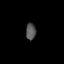
Tissue: lung
Cell type: T cells
Senescence score: 0.6015
Nuclear area (px): 164
Mean DAPI intensity: 84.415